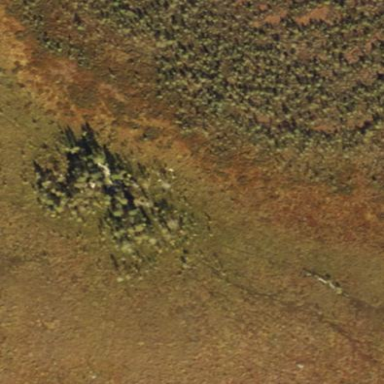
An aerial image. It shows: Forest area.